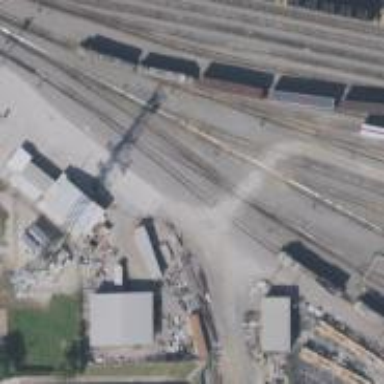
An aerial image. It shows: Abandoned railway yard.